Interaction volume radius: 5 \u00c5
Interaction volume height: 15 \u00c5
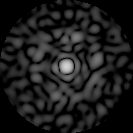
Disorder parameter: 0.8143